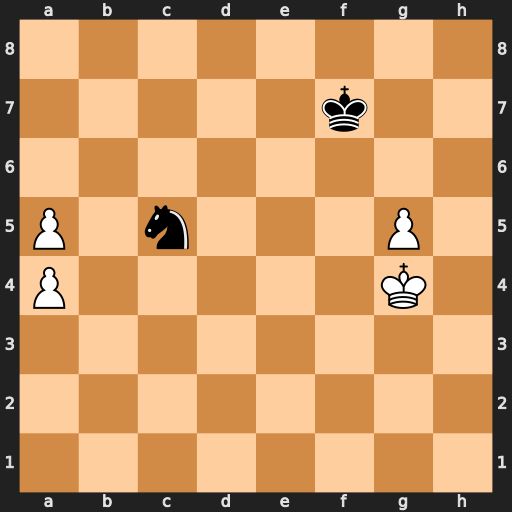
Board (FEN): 8/5k2/8/P1n3P1/P5K1/8/8/8
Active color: w
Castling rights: -
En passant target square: -
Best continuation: Kf5 Na6 Ke5